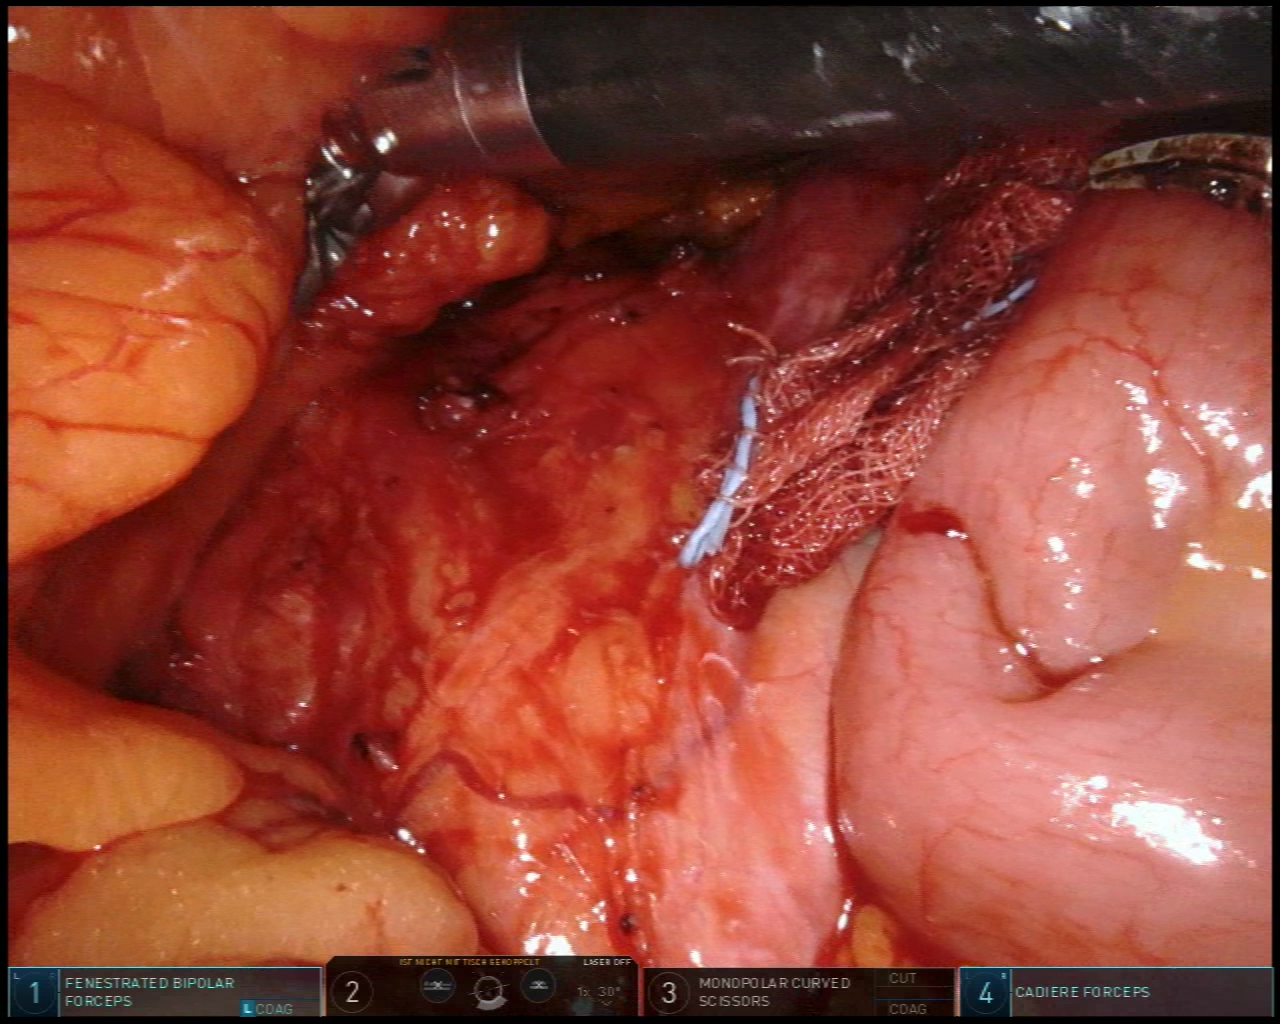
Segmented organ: small_intestine
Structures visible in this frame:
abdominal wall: no
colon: no
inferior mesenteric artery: no
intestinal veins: no
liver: no
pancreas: no
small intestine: yes
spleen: no
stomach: no
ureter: no
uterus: no
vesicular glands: no